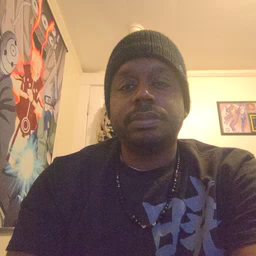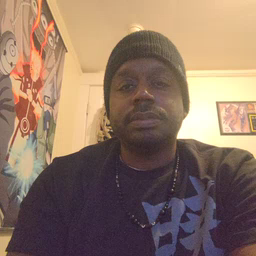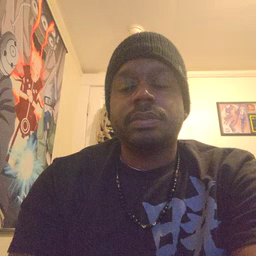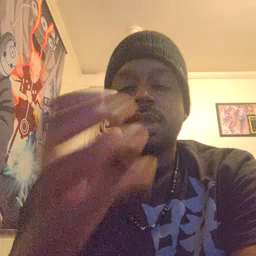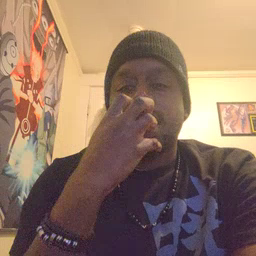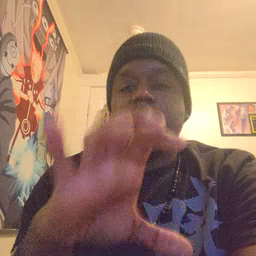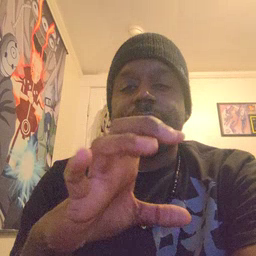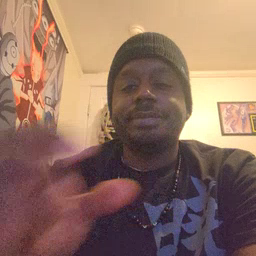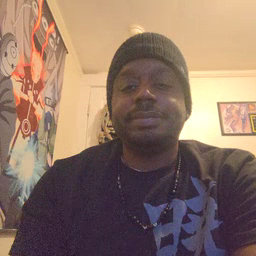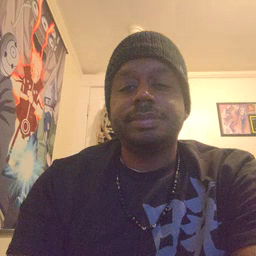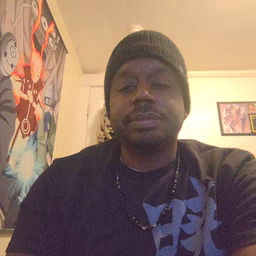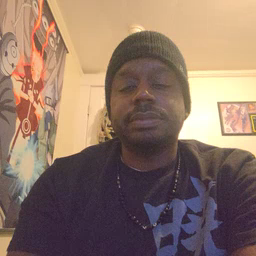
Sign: hot